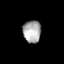
Tissue: lung
Cell type: Others
Senescence score: 0.2422
Nuclear area (px): 393
Mean DAPI intensity: 169.354